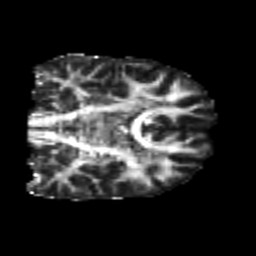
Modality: FA
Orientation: coronal
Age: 20
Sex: male
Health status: healthy
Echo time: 0.074 s